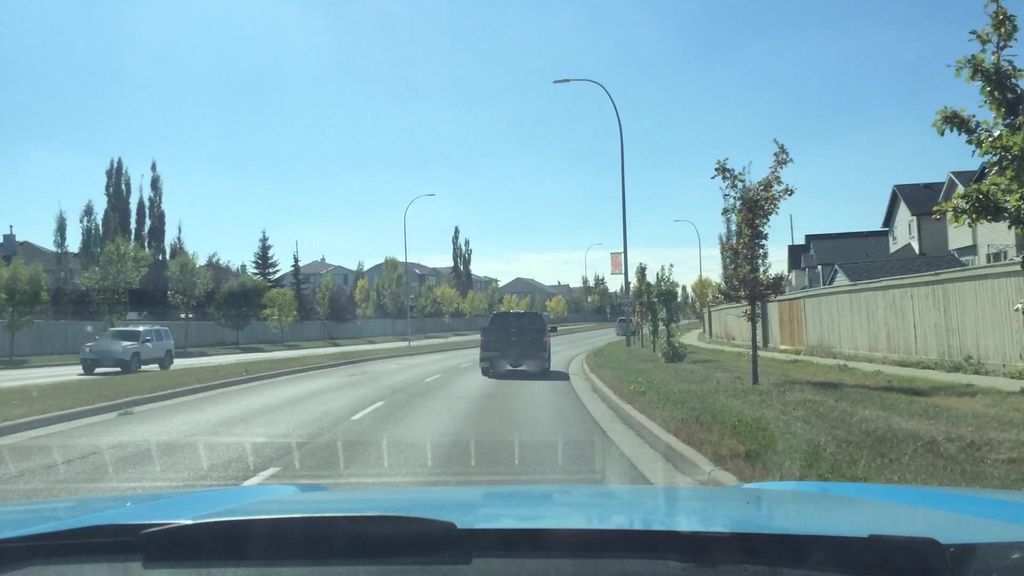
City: calgary